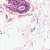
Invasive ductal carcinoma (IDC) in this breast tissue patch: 0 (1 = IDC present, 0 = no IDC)